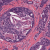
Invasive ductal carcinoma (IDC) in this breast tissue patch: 1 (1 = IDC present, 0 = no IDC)